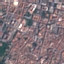
Land use / land cover: Residential